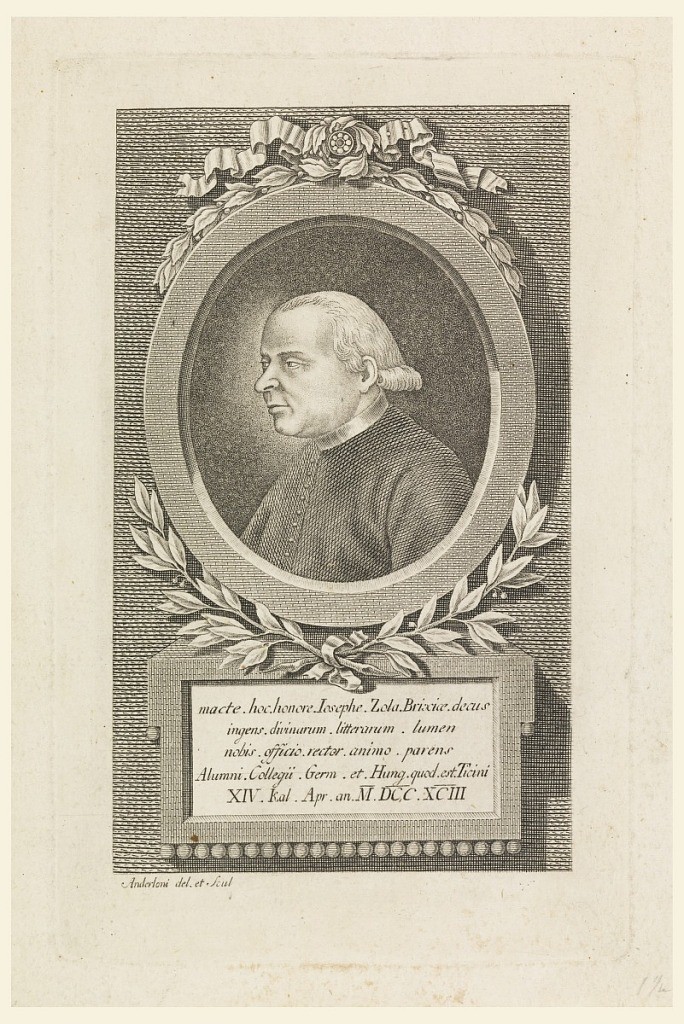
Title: Portrait of Joseph Zola (1739-1806)
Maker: Faustino Anderloni, Italian, 1766 - 1847
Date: ca. 1793
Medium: Engraving on white paper
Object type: Print
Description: Vertical oval in vertical rectangle. Half-length portrait in side view to left. The sitter is with a bare head; he wears a dark closed coat. The portrait is in an oval frame decorated with a ribbon and laurel sprigs. Below the frame, a plaquette with inscription: macte. hoc. honore Josephe Zola....M.DCC. XCIII.